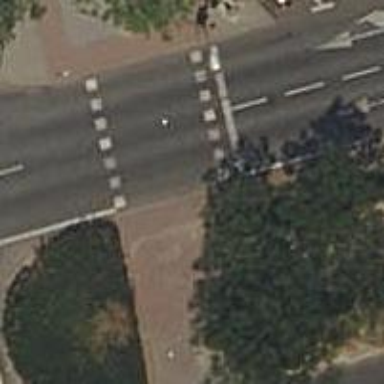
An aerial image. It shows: Road with traffic signals at crossing.